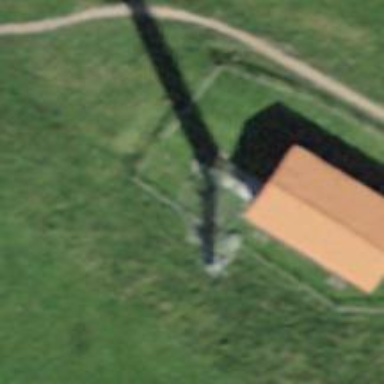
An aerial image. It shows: Mast structure.